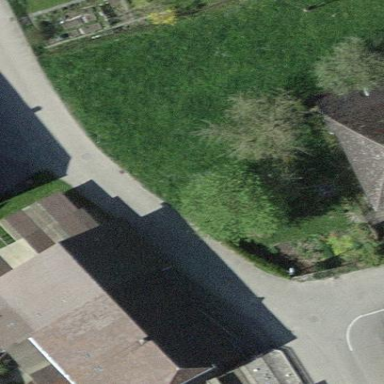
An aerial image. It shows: Farm building.